Aerial crown-view tile of a tropical tree (Barro Colorado Island, Panama), acquired 20250915:
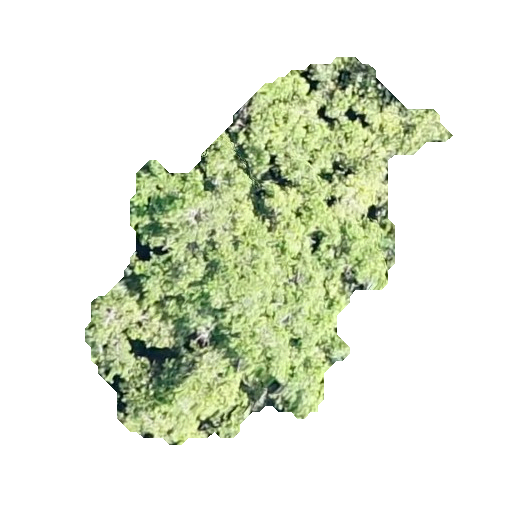
Species: Brosimum alicastrum
GBIF accepted scientific name: Brosimum alicastrum
Crown area: 115.452 m²